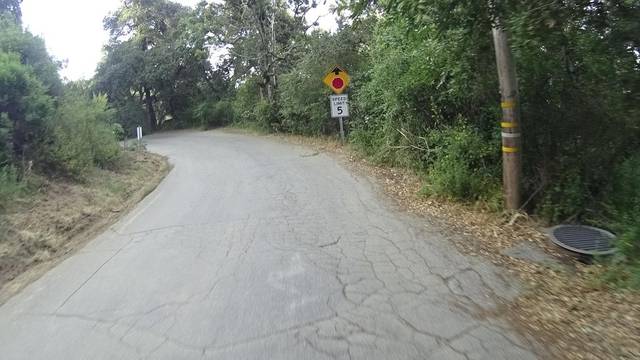
Region: United States
Coordinates: 37.132, -121.988